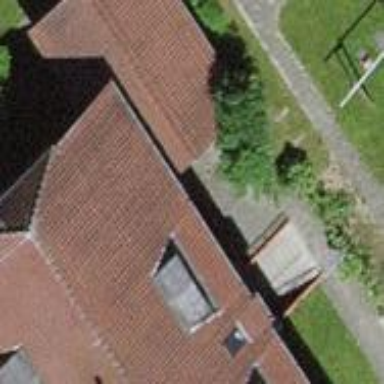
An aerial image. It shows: View of roof of building.